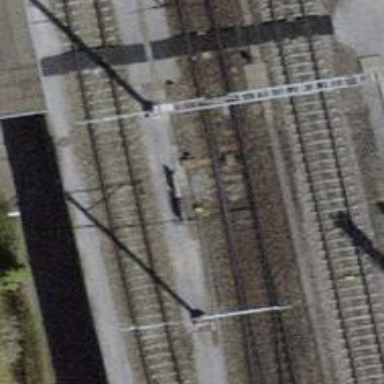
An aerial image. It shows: Railway switch.